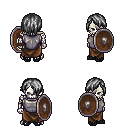
a pixel art fantasy rpg character, male body template, skeleton, steel chest armor, robe skirt, gray bangs hairstyle, ghillies, shield, four views (front, back, left, right), 2x2 character sprite sheet, small pixel art, hard edges, no anti-aliasing